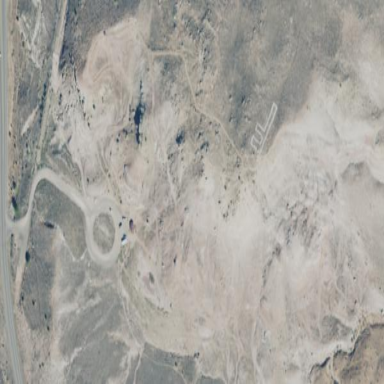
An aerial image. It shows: Archaeological site with historical significance.